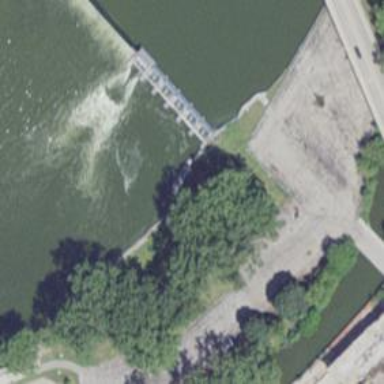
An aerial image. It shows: Dam across waterway.